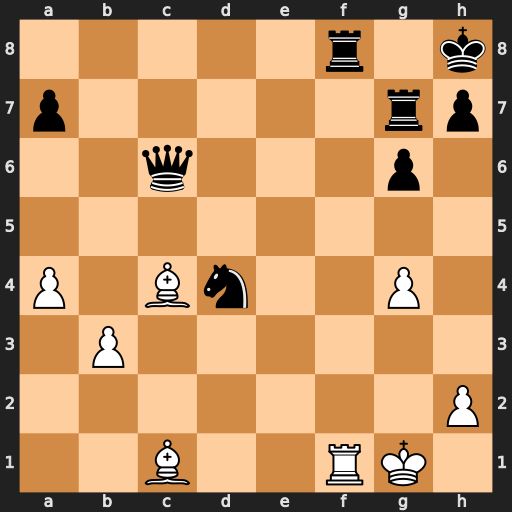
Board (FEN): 5r1k/p5rp/2q3p1/8/P1Bn2P1/1P6/7P/2B2RK1
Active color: w
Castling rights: -
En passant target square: -
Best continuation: Rxf8+ Rg8 Rxg8#